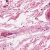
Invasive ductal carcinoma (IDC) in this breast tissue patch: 0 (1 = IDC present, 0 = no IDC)